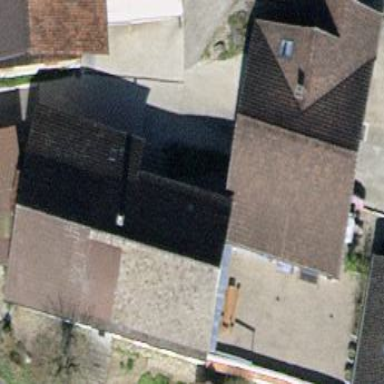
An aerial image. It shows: Gabled roof farm building.